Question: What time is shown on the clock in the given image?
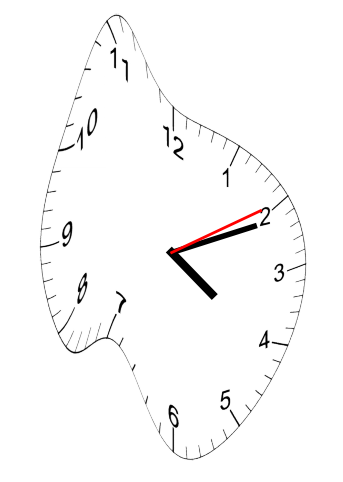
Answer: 04:11:10